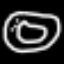
Label: donut